Here is a 2-D grayscale rendering of raw bearing vibration samples (signal-to-image). Classify the bearing condition as one of: normal, inner_race, outer_race, ball.
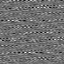
Answer: outer_race